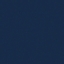
Label: SeaLake